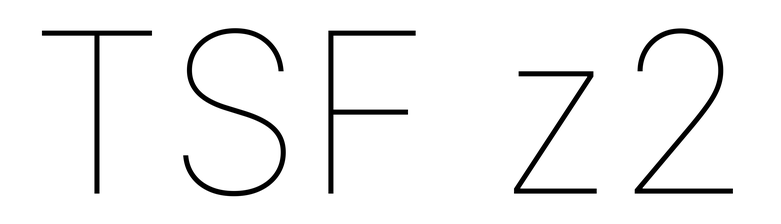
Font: Inter_Thin